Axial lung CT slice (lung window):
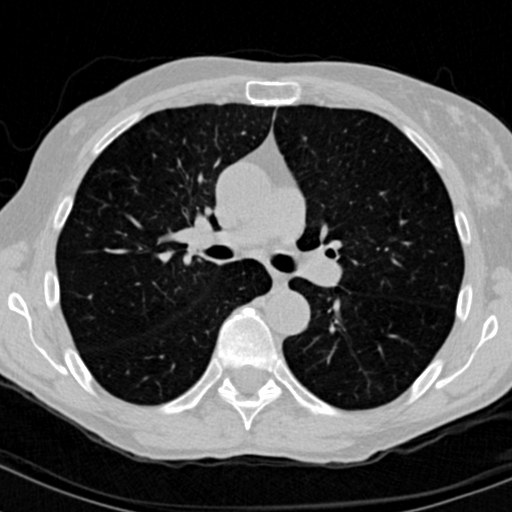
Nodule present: no